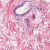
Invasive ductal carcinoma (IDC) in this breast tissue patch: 0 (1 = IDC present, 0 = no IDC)